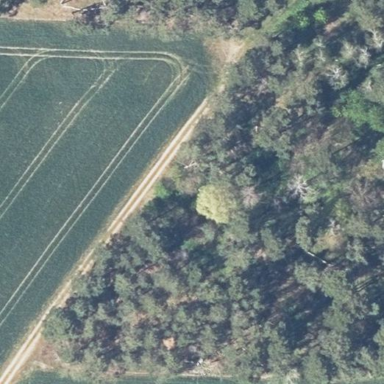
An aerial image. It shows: Forest area.